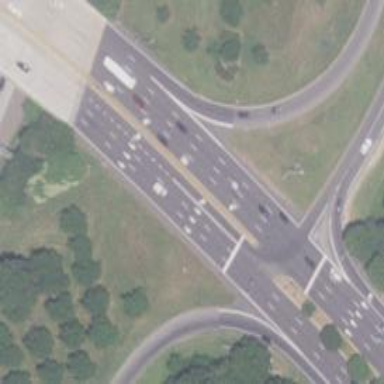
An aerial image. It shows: Primary highway that functions as expressway.